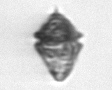
Label: Kryptoperidinium_triquetrum